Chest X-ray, AP view. Patient: 69 years old, sex M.
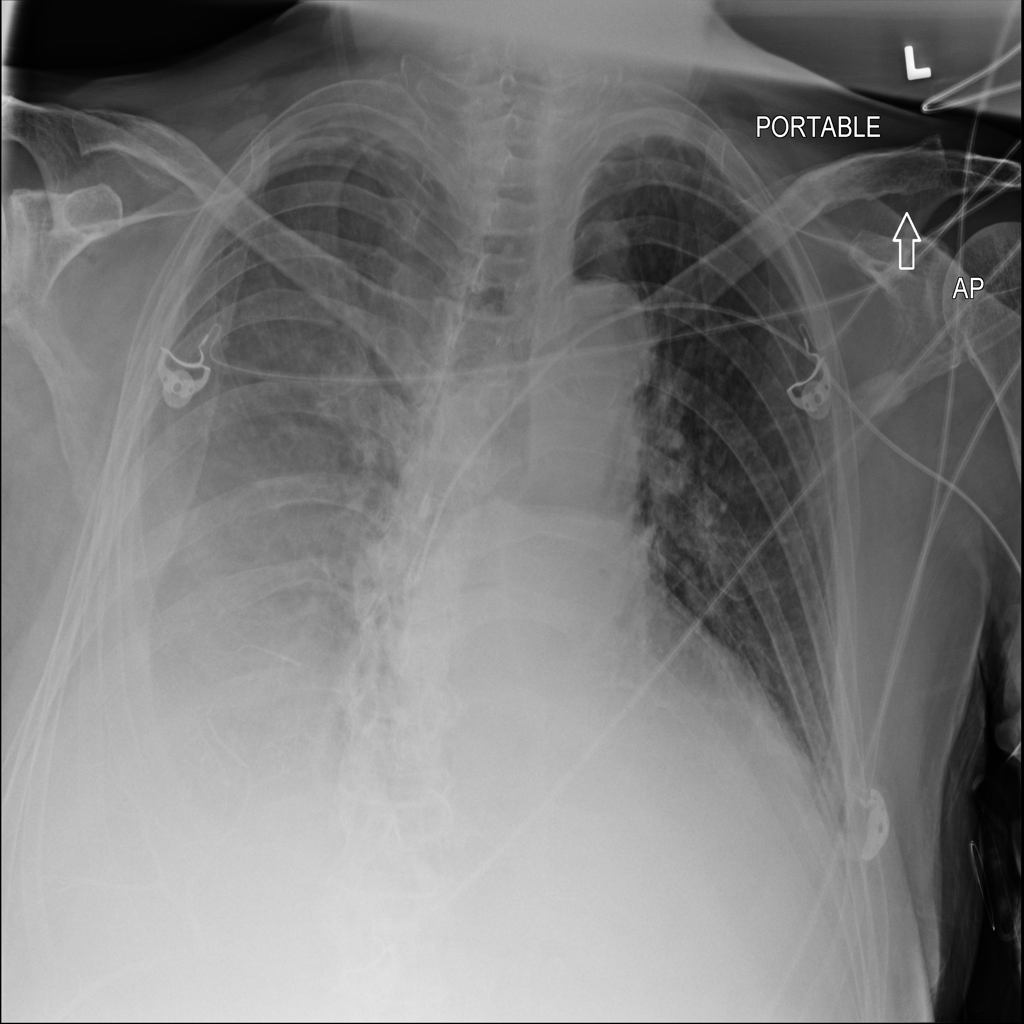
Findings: Atelectasis, Infiltration